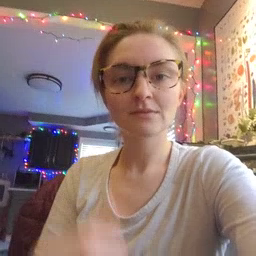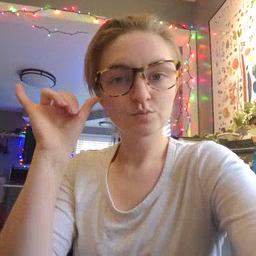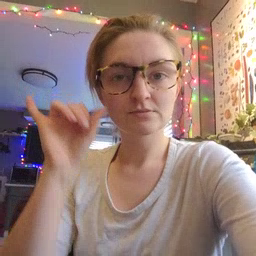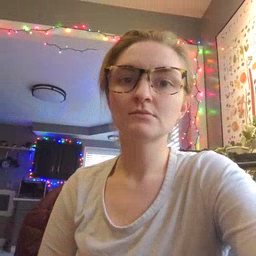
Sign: cow